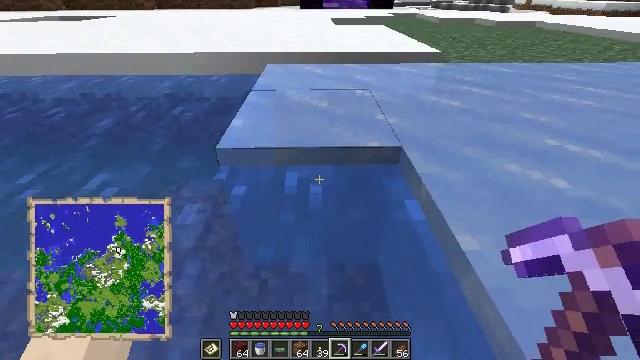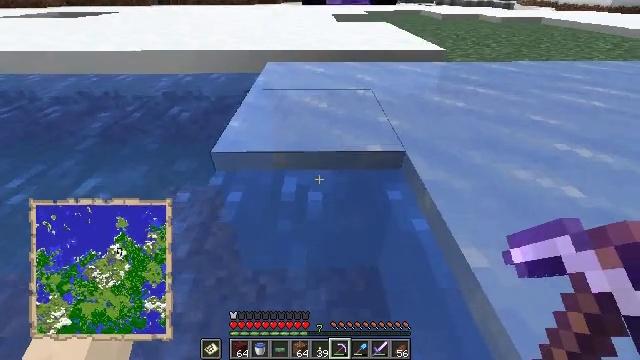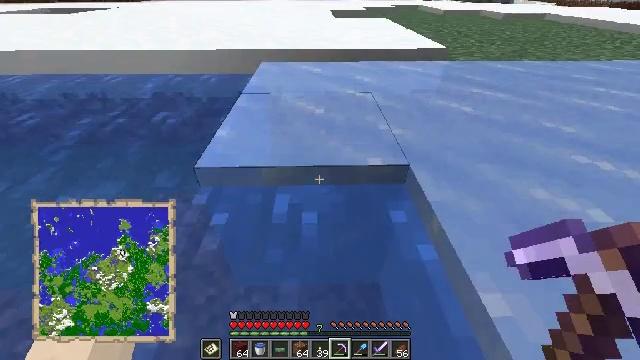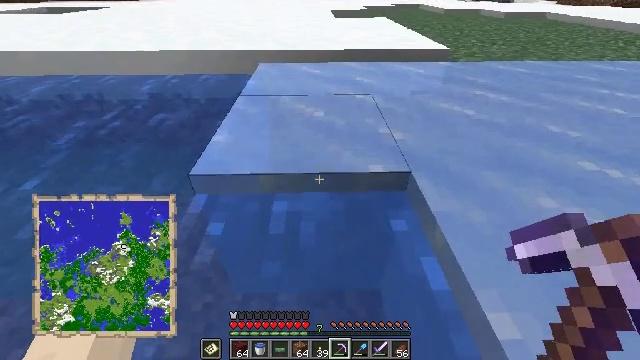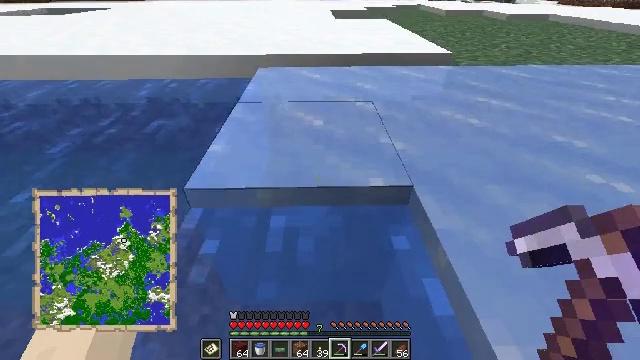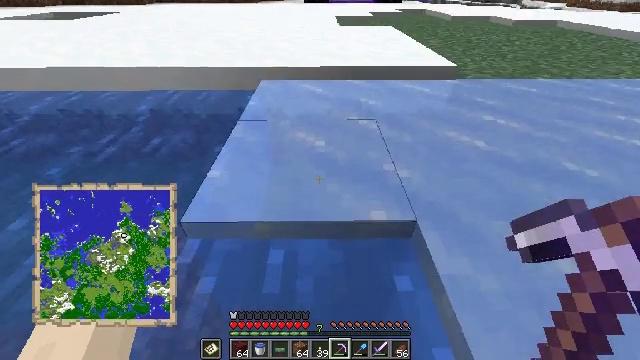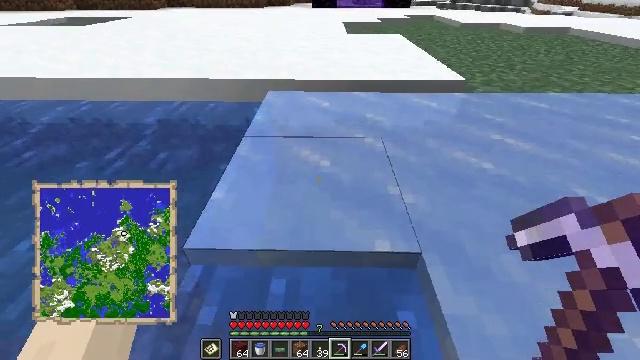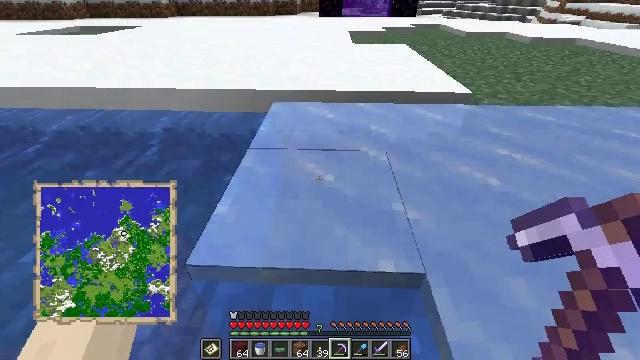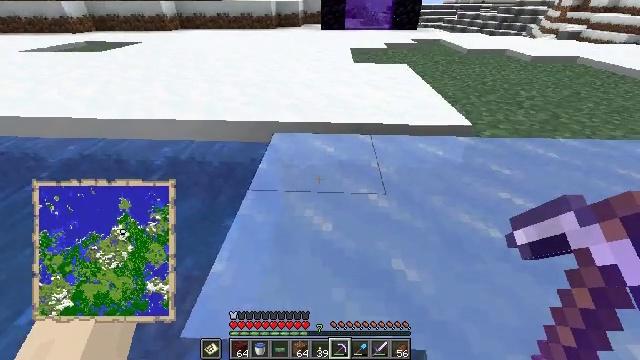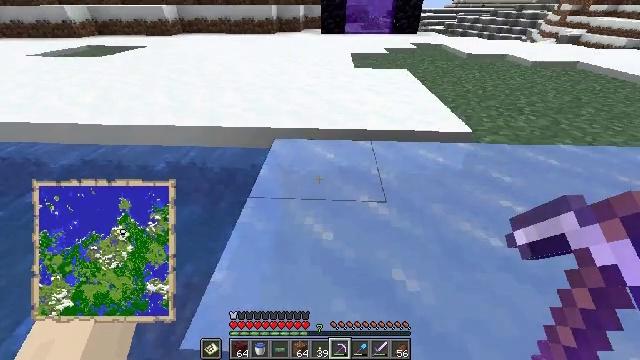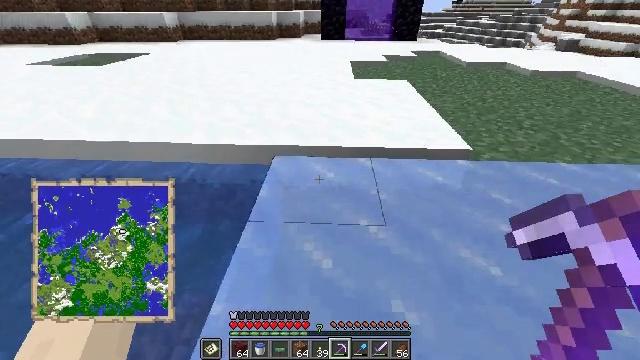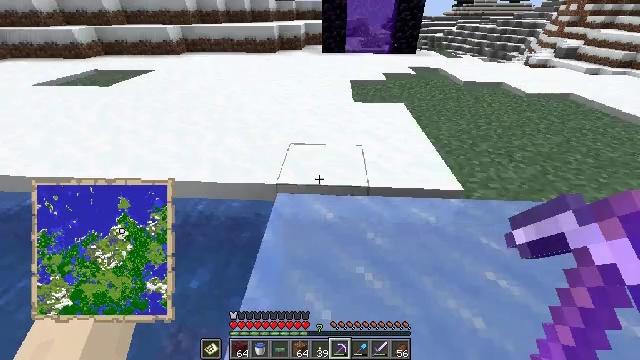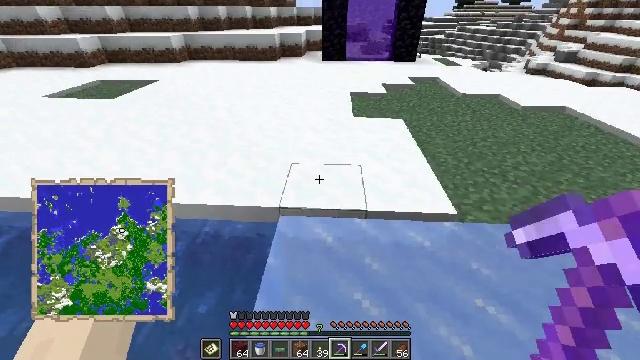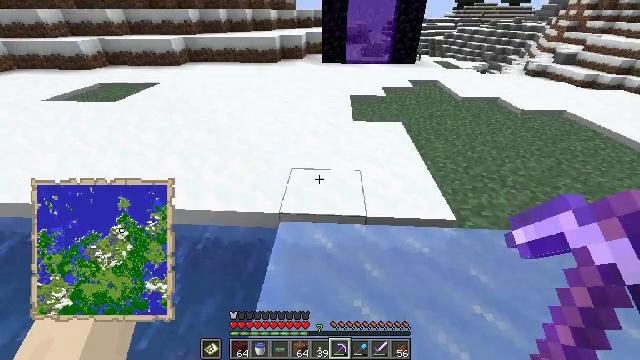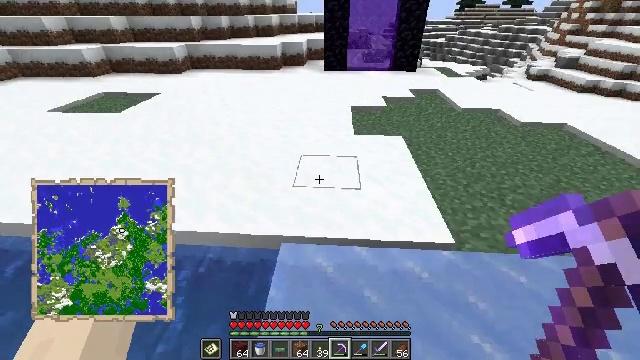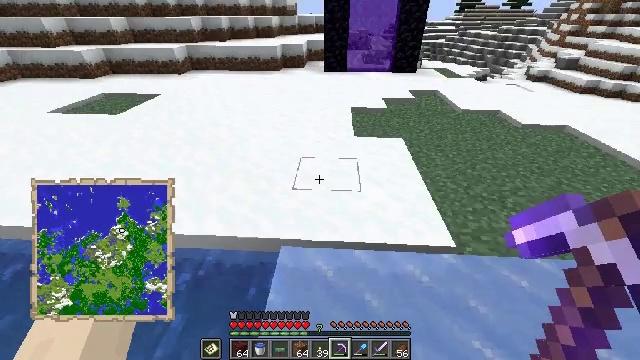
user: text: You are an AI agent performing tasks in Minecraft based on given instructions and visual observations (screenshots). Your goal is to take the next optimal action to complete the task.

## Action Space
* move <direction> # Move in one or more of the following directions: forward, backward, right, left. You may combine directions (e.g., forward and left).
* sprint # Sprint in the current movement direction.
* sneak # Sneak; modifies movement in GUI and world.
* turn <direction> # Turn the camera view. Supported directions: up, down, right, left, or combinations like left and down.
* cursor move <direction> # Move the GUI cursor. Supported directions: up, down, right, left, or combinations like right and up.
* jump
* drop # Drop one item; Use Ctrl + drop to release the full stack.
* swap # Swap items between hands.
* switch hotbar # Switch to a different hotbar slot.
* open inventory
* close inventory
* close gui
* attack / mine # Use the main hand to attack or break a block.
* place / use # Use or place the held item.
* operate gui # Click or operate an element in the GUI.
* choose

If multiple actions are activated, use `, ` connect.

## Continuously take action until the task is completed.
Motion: motion action
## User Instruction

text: Break the obsidian using a diamond or netherite pickaxe.
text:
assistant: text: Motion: move forward
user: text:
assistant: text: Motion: move forward
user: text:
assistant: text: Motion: move forward, jump
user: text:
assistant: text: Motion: move forward, jump
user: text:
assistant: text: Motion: move forward, jump
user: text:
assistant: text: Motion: move forward, turn left, jump
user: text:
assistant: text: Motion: move forward, turn left and up, jump
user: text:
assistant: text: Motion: move forward, turn up, jump
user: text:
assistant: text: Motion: move forward, jump
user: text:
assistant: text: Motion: move forward, jump
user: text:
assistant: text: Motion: move forward, jump
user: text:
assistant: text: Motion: move forward, jump
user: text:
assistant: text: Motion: move forward, jump
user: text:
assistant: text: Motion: move forward, jump
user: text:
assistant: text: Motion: move forward, jump
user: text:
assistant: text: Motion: move forward, jump
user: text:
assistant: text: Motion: move forward, jump
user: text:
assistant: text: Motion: move forward
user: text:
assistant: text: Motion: move forward
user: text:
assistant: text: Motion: move forward, turn left
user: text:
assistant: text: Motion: move forward, turn left
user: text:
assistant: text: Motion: move forward, turn left
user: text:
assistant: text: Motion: move forward and move right, turn left
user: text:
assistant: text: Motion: move forward and move right, turn left
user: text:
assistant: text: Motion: move right, turn left
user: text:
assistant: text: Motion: move right, turn left and up
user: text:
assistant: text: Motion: turn left and up
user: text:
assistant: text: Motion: no_op
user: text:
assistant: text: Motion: turn right
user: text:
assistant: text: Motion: turn right